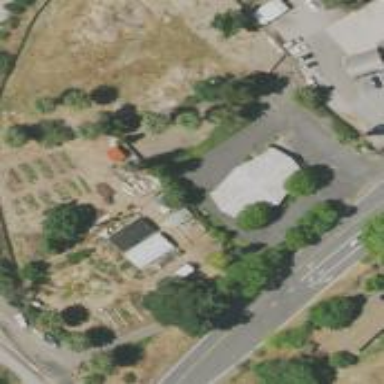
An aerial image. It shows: Veterinary facility.